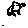
Label: bird